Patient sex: F
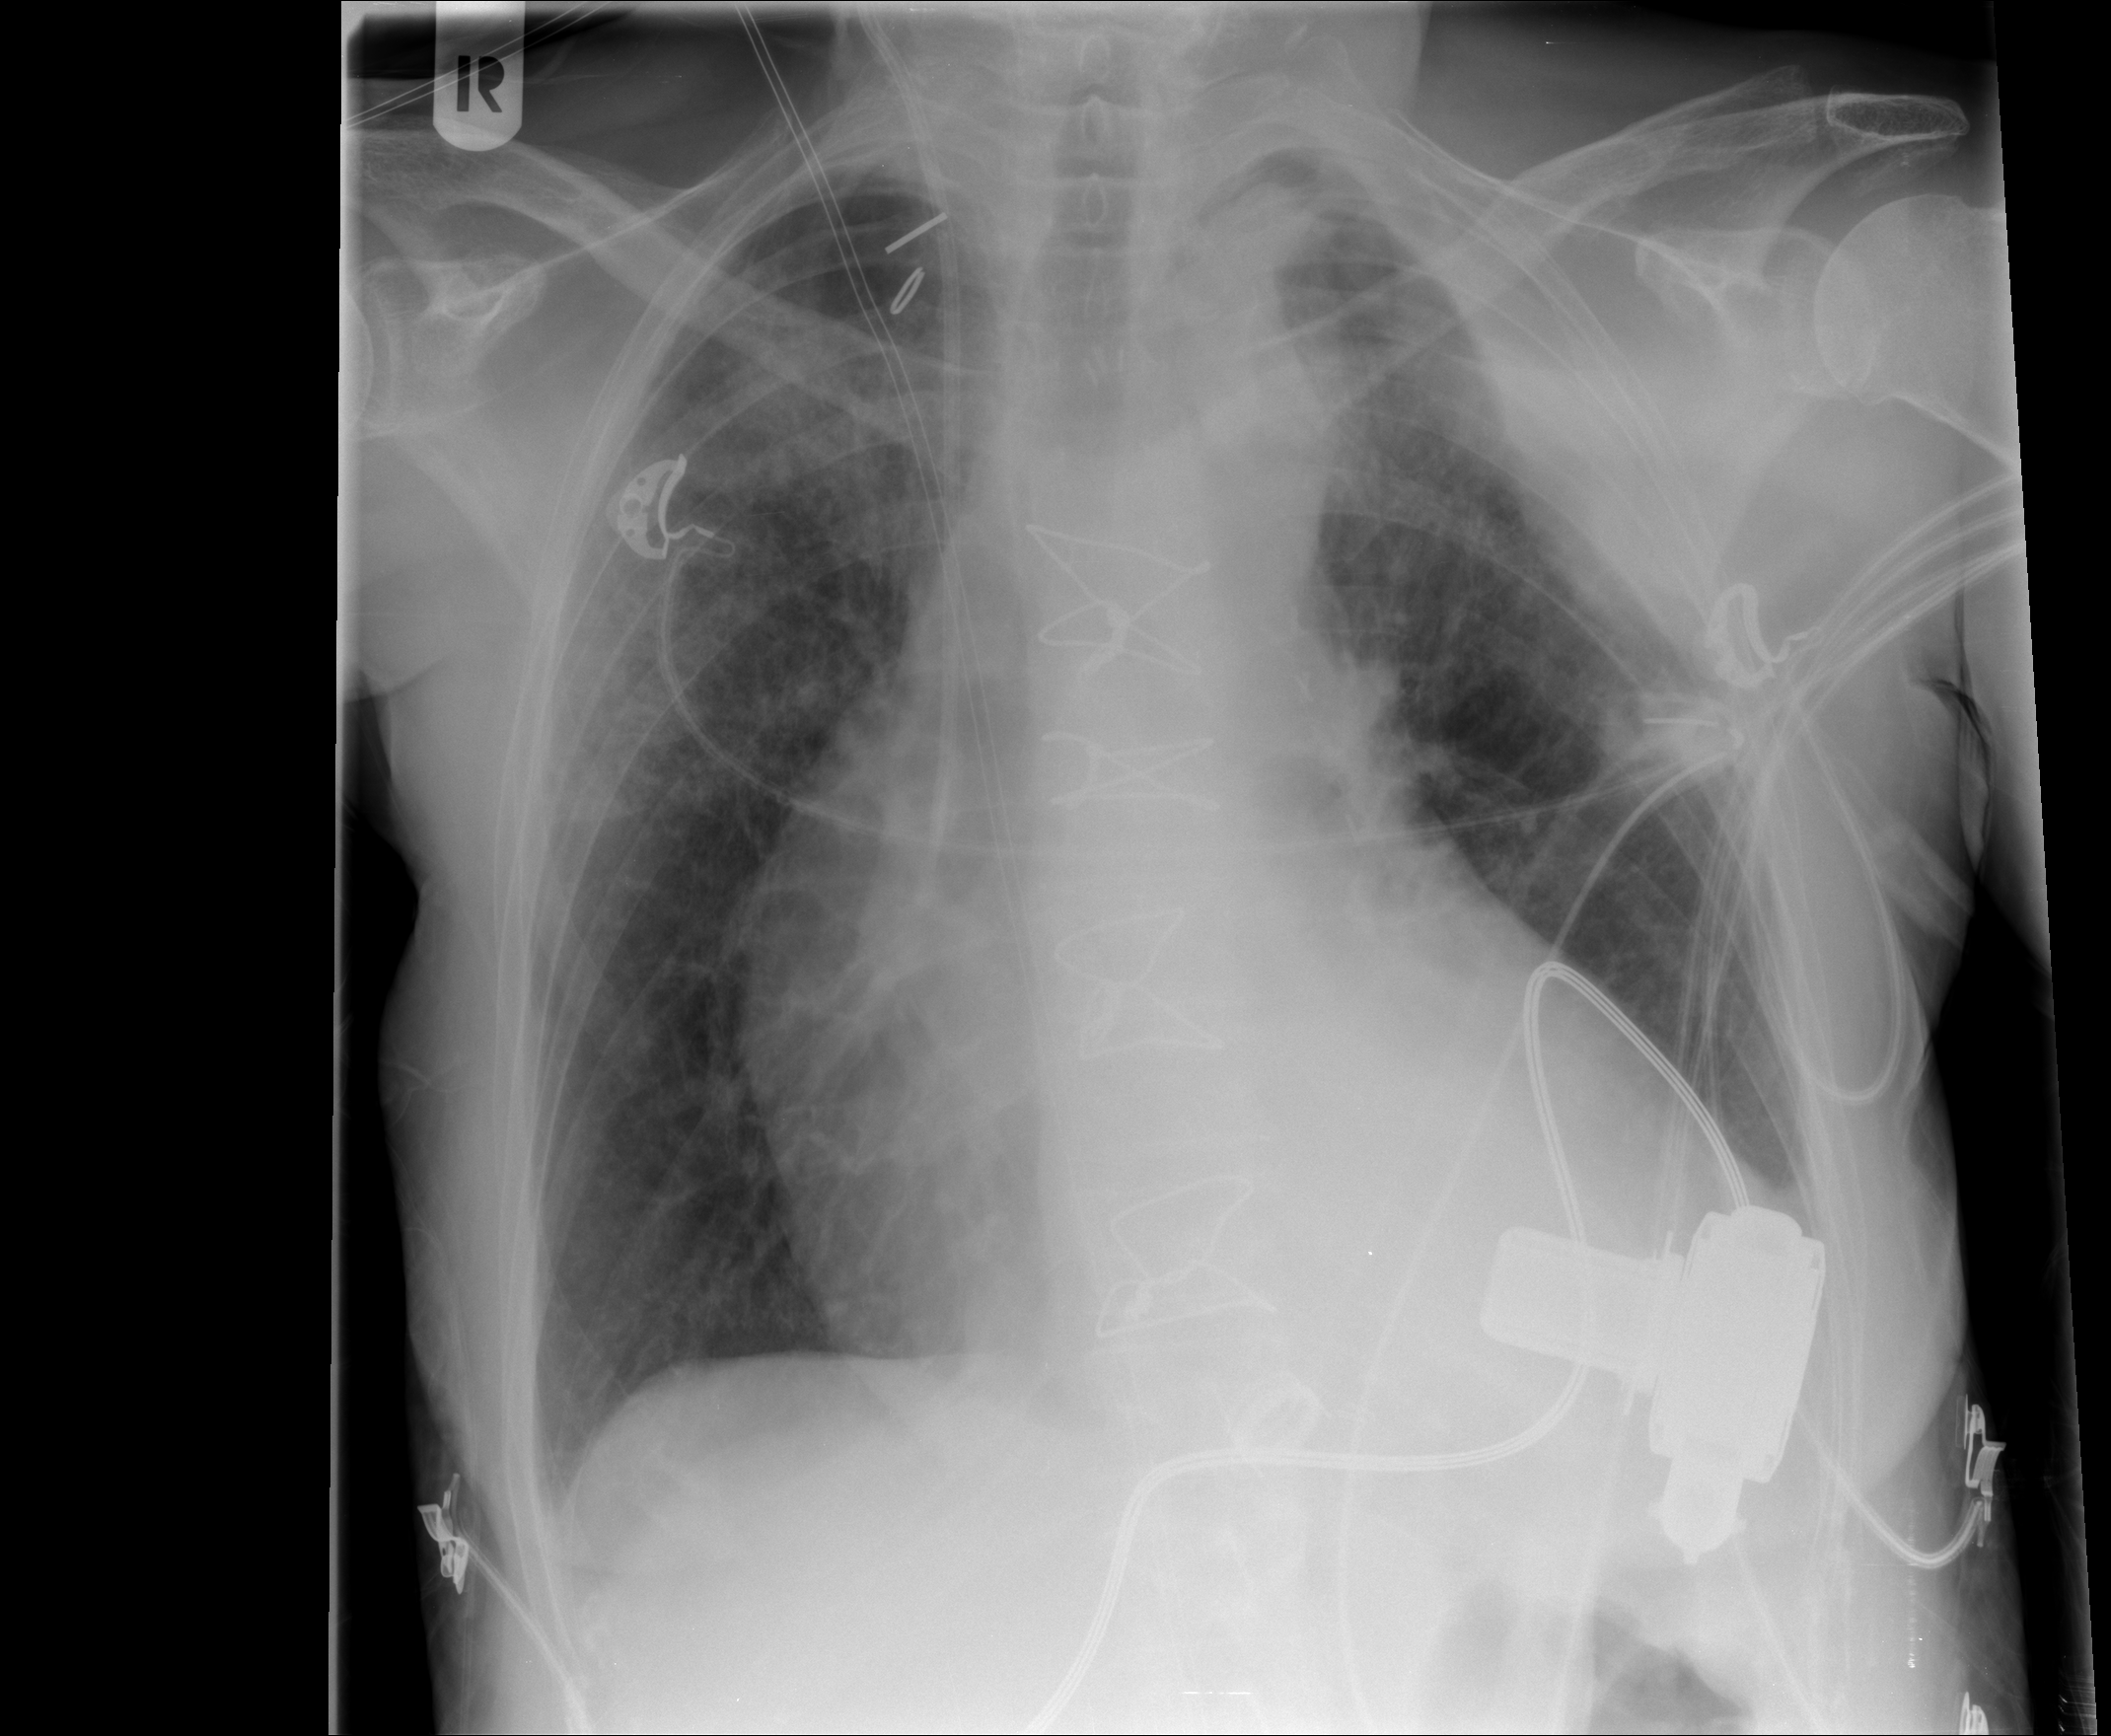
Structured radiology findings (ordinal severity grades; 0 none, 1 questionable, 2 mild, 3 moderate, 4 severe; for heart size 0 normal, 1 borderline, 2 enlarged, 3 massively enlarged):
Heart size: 2
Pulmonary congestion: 2
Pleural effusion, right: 0
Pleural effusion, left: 2
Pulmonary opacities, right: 2
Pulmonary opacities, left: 2
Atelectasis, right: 2
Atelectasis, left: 2